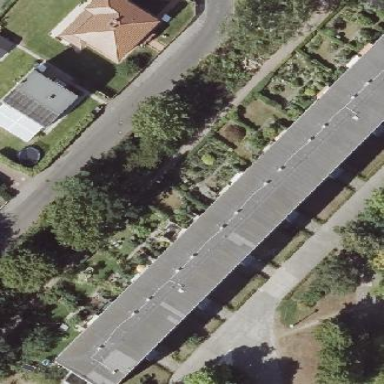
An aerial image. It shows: Garden area designated for leisure land.